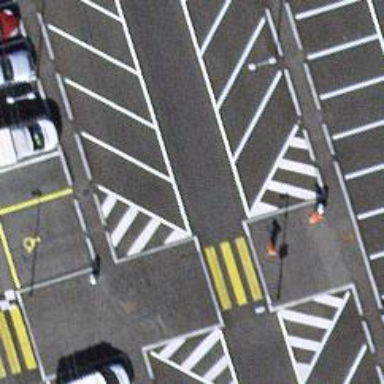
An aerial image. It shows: Uncontrolled zebra crossing on the road.